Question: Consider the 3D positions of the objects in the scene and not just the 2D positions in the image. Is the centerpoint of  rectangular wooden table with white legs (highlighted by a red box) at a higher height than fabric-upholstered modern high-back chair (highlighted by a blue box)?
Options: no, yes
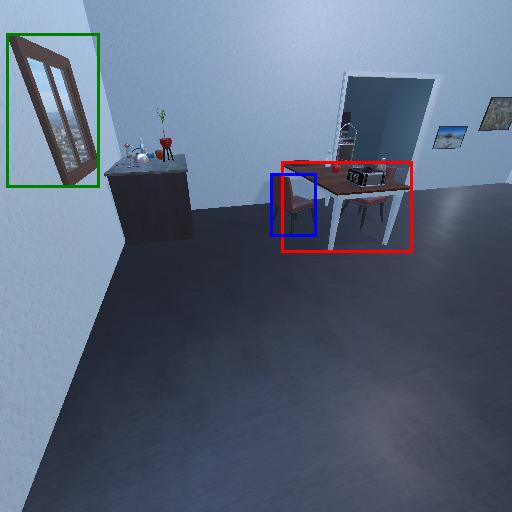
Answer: no